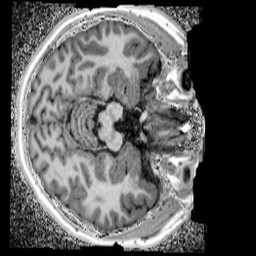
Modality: UNIT1_denoised
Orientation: axial
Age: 13
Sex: female
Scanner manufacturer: siemens
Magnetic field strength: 3 T
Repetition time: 4 s
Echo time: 0.00299 s